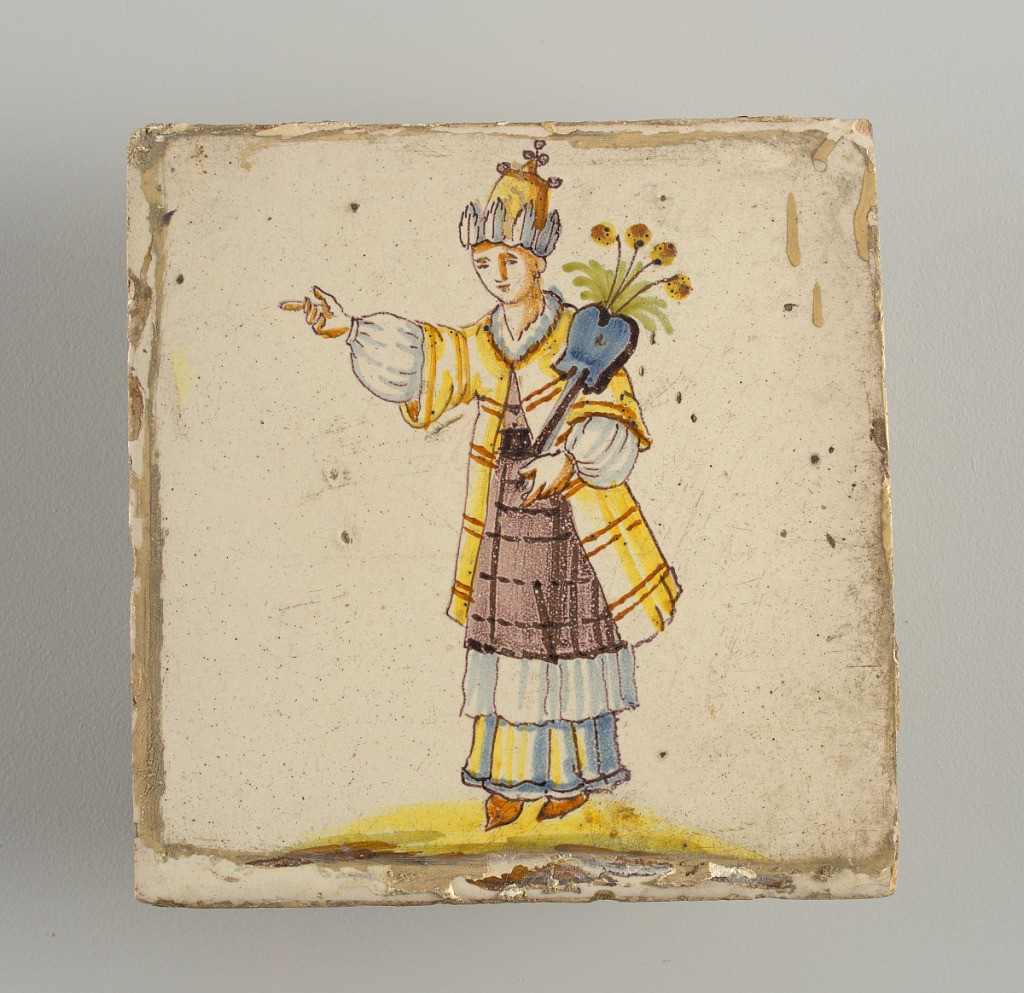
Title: Tile
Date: late 18th–early 19th century
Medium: Earthenware, glazed and high fire decorated
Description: Standing man, pointing to the left and carrying winged and flowered blue staff in his left hand; dress of layers of bluish-white and manganese skirts, with yellow coat; high head dress. Chinoiserie type of decoration.